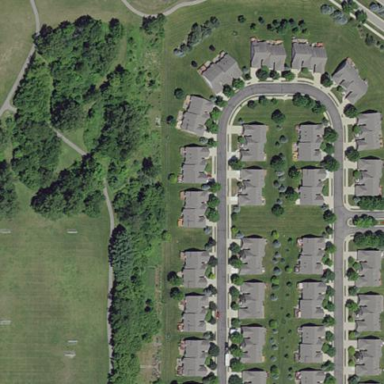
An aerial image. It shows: Condominium within residential area.